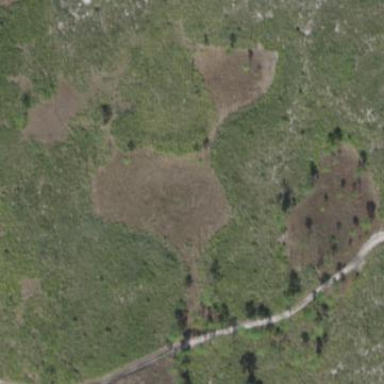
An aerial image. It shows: Wetland area characterized by wet meadow.